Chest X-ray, AP view. Patient: 66 years old, sex F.
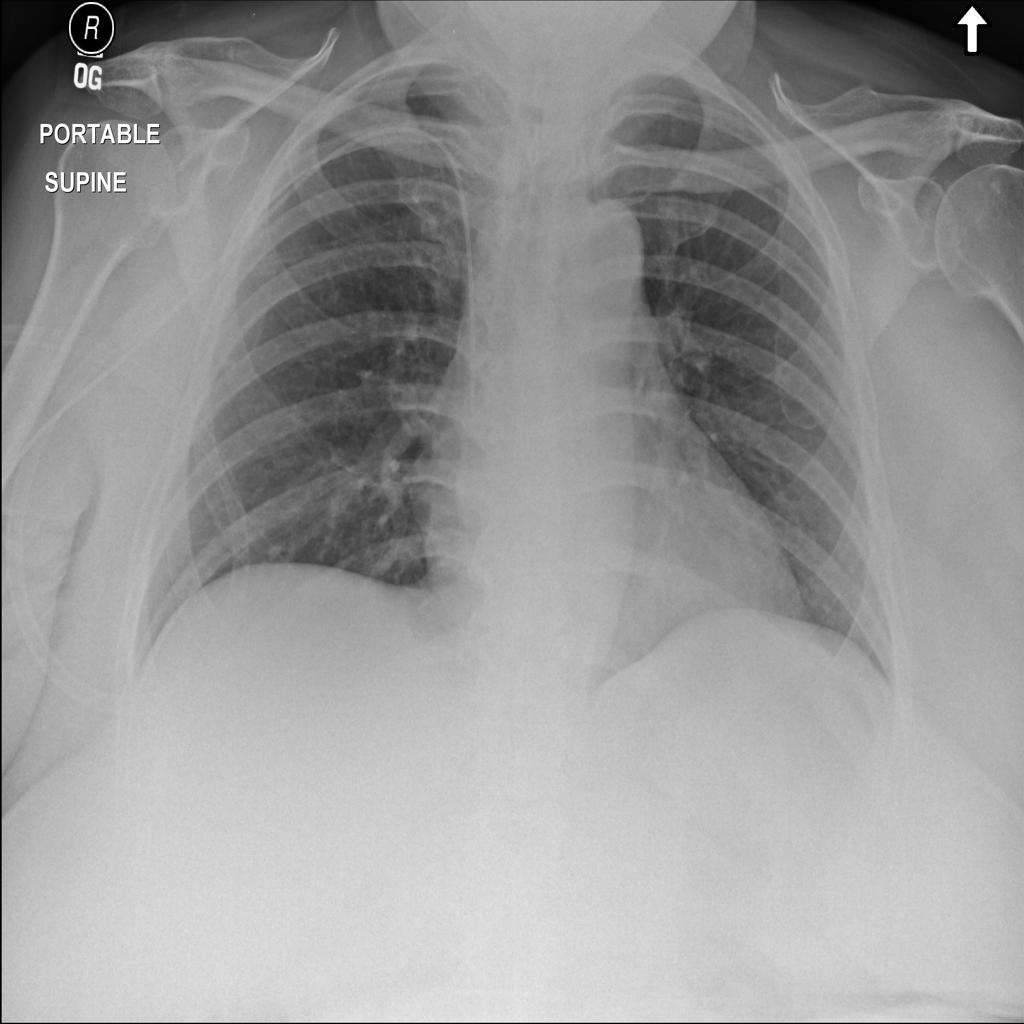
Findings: Infiltration